Interaction volume radius: 5 \u00c5
Interaction volume height: 10 \u00c5
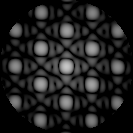
Disorder parameter: 0.07018